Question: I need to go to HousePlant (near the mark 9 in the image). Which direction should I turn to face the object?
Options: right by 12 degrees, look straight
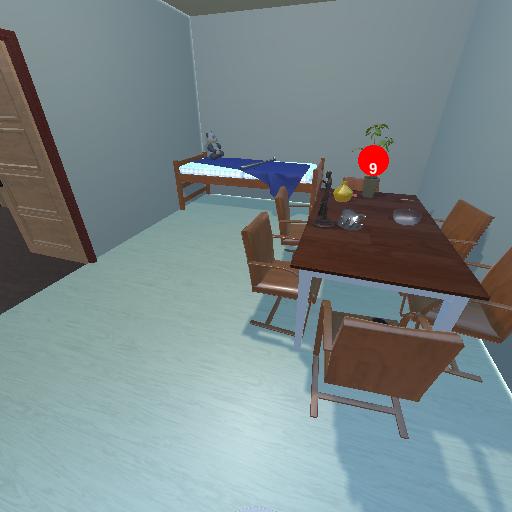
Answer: right by 12 degrees